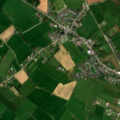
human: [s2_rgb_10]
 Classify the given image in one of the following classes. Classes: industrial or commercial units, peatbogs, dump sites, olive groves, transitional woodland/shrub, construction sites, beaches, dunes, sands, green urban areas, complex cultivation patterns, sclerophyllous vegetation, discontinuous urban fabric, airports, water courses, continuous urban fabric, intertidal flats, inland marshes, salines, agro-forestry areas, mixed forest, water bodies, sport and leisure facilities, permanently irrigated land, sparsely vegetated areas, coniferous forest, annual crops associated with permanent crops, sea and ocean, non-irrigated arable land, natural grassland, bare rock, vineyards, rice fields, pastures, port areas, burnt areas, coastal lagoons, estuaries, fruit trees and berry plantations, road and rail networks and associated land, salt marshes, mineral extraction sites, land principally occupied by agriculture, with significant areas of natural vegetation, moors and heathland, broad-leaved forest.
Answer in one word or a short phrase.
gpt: discontinuous urban fabric, pastures, complex cultivation patterns